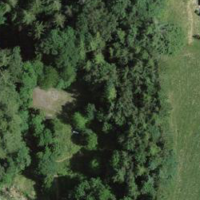
EUNIS habitat code: 52
Species observed at this site:
Fagus sylvatica